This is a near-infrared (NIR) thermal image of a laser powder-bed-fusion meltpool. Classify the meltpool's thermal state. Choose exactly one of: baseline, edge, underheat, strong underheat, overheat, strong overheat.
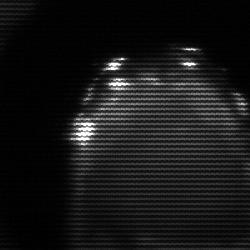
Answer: edge